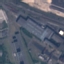
Land use / land cover: Industrial